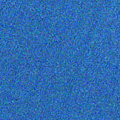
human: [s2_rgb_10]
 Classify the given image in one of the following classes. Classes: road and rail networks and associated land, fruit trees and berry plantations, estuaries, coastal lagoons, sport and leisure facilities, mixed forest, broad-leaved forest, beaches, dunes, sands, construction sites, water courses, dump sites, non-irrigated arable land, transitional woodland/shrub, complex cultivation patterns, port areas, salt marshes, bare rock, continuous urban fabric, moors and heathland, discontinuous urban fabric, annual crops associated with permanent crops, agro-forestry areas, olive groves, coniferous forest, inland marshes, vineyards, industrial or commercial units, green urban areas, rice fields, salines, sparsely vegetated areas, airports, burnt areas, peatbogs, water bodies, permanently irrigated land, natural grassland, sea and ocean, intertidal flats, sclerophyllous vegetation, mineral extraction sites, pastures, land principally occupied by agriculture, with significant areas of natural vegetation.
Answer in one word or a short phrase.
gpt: sea and ocean